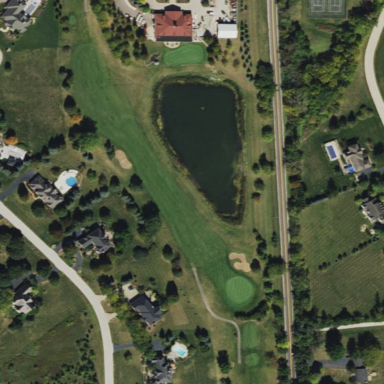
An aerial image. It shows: Water hazard in golf course. The hazard is natural water feature.